Question: I am looking to implement the following equation in MATLAB since I have a very large matrix,
<URL>
How would I be able to do this? It is not really about the 261 and for the sake of simplicity, we can assume 'd = 0.94', and there is no need to worry about the squared term nor mean term as I will be able to figure that out if I can get the loop concept down. So for instance, I will just try to calculate an average of all the past values in the rows with specific weights attached to them.
To clarify, we can essentially think of 'i' as indexing the rows of a matrix and so this consists of an entire column which I provided as an example below. Ignoring the infinity, we can just sum it to period 't', but the idea is that there is a certain weight placed on all the previous values of the rows where the most recent row has the greatest weight.
I was thinking of using something like this:
'''
R = [1; 2; 3; 4; 5; 6; 7; 8; 9; 10];
d = 0.94;
r = zeros(10,1);
for t = 2:10
r(t,1) = R(t,1);
for i = 1:10
W(i,1) = (1-d)*(d.^i)*r(t,1);
end
end
'''
Or even indexing 't = 1:10'.
None of these works. In essence, I want to be able to calculate a mean for which there is greater weight placed to the most recent value. So for example, at row 't=4', the value I would get would be:
'''
(1-0.94)(0.94^3)*(1) + (1-0.94)(0.94^2)(2) +(1-0.94)(0.94)(3).
'''

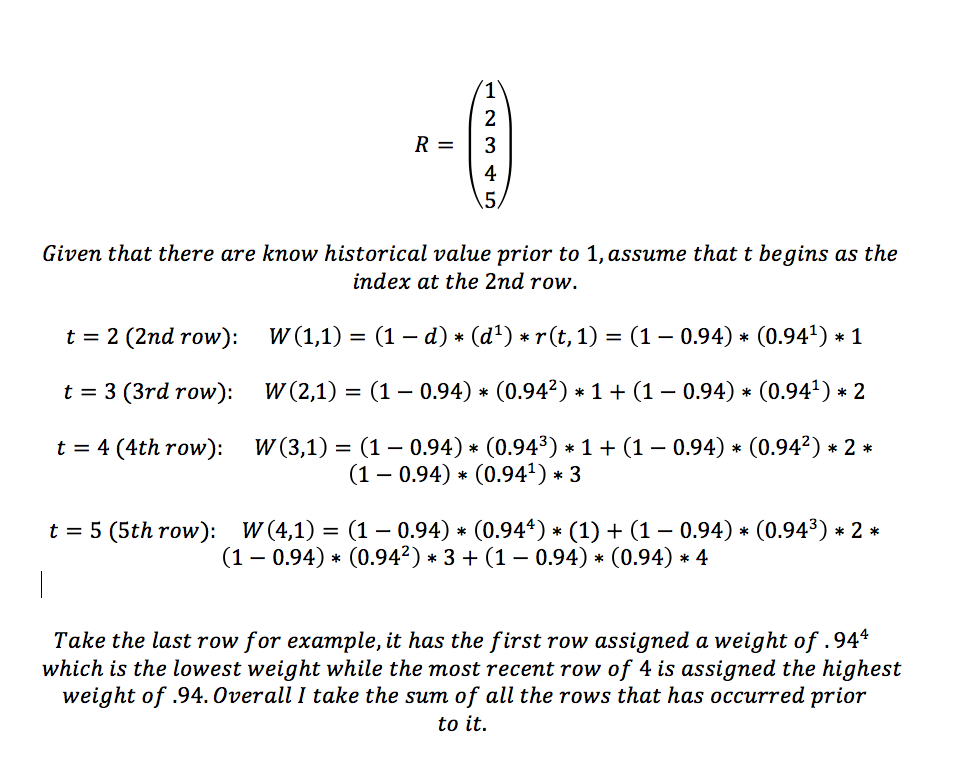
Answer: Right, if I understand you correctly, I think the following should work:
'''
R = [1 2 3 4 5 6 7 8 9 10];
d = 0.94;
W = zeros(size(R));
% at t = 1, sigma will be 0
for t = 2:length(R)
meanR = mean(R(1:t-1));
for i = 1:t-1
W(t) = W(t) + 261*(1-d)*(d.^(t-i))*(R(i) - meanR)^2;
end
end
'''